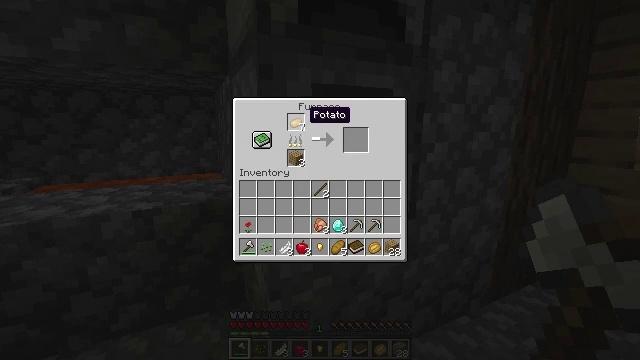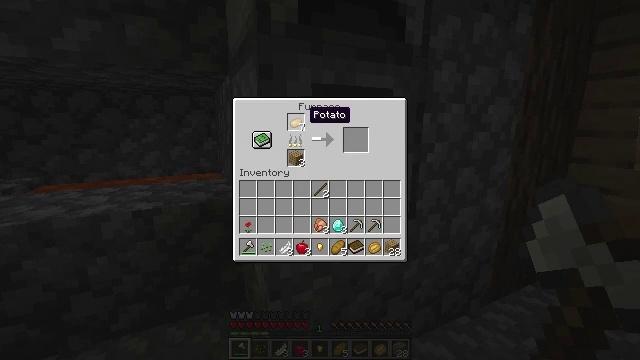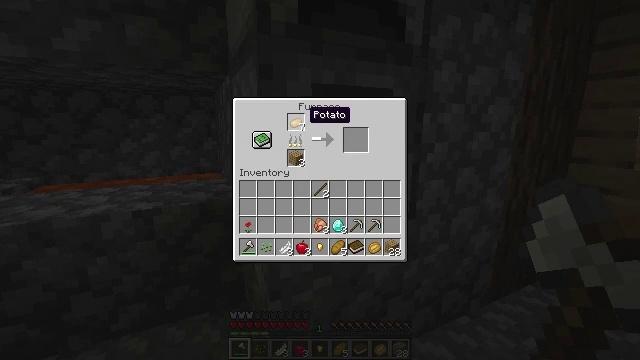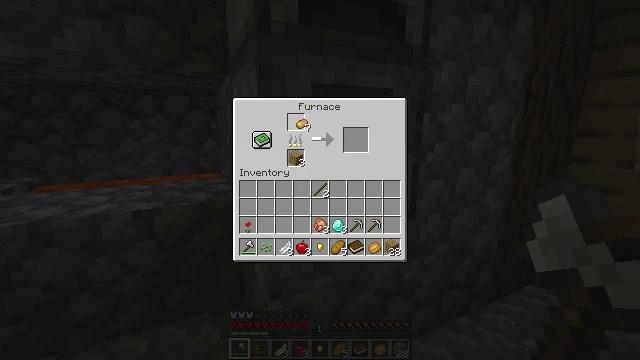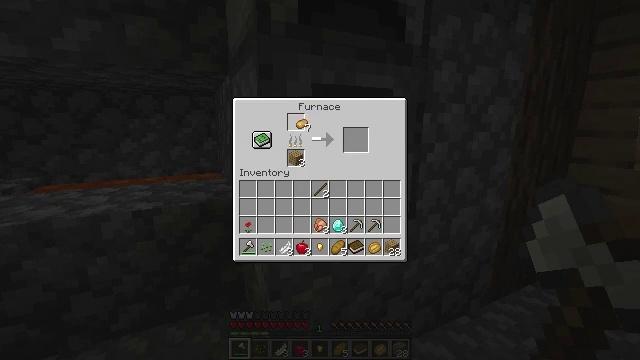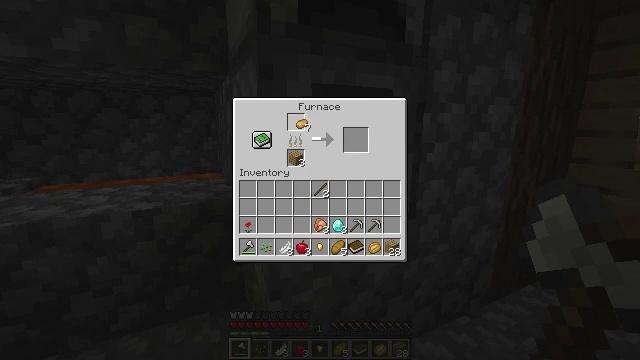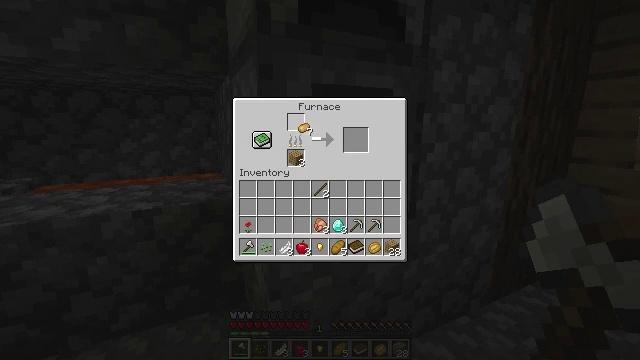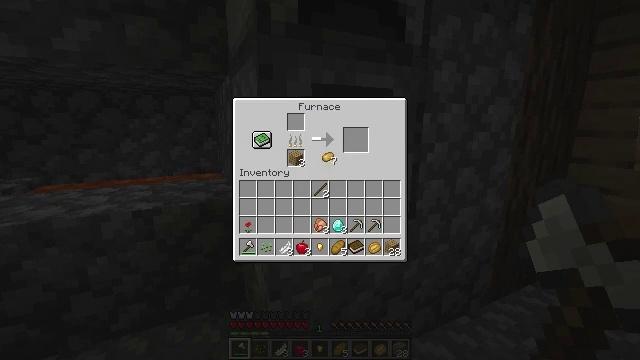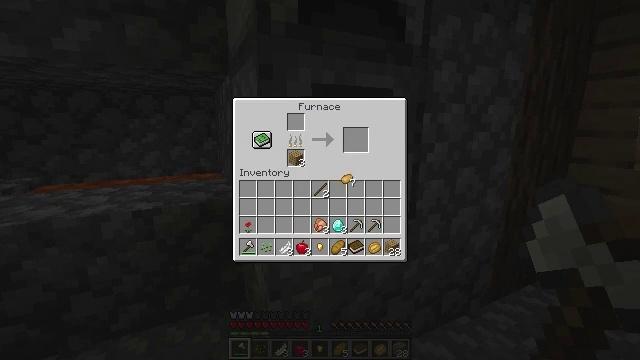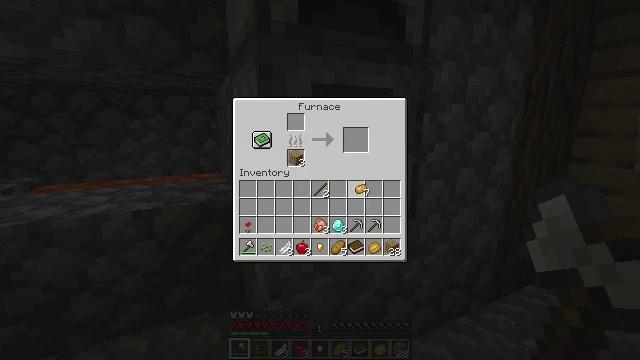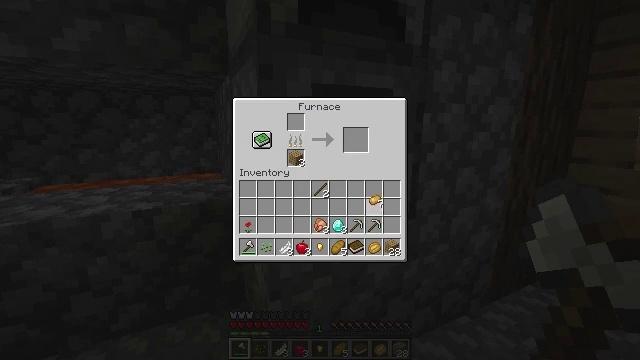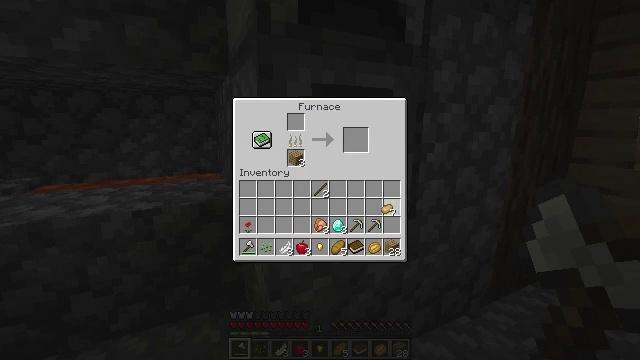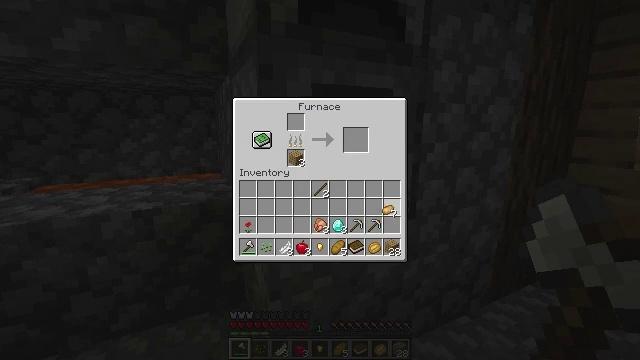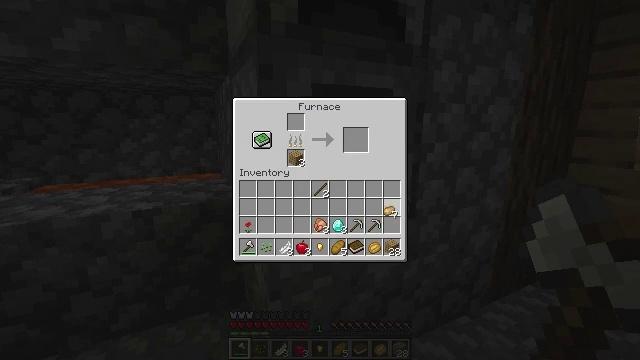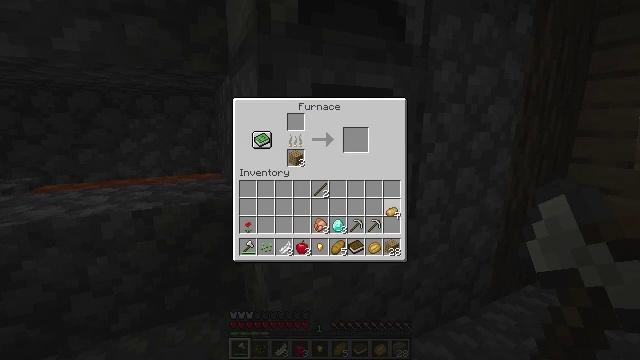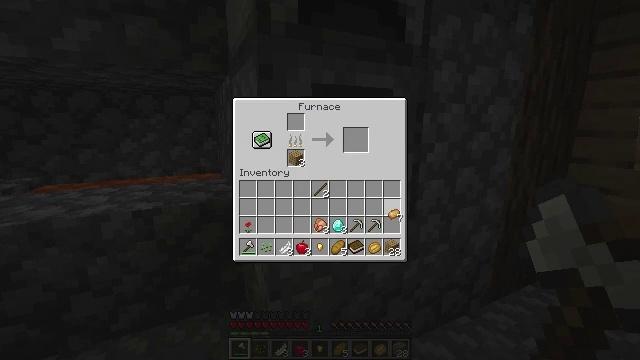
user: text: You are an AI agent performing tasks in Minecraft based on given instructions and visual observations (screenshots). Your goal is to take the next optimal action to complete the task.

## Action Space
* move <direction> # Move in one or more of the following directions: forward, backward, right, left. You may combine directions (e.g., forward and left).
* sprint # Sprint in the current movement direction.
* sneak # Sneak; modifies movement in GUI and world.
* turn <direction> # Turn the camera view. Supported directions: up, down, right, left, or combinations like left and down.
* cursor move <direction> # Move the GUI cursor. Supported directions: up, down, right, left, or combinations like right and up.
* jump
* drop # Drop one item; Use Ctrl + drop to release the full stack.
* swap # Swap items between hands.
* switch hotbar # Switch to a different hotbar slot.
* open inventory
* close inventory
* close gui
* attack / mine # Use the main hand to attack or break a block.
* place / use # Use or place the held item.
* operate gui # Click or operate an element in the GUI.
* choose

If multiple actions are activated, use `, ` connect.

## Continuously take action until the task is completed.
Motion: motion action
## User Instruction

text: Collect tall grass by breaking it.
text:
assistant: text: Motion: no_op
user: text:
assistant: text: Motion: no_op
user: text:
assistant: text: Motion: operate gui
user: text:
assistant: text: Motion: no_op
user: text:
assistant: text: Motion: no_op
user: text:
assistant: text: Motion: no_op
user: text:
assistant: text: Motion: cursor move right and down
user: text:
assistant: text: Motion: cursor move right and down
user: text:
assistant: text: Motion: cursor move right and down
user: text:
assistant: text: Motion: cursor move right and down
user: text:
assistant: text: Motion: cursor move right and down
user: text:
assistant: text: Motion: no_op
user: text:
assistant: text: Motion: no_op
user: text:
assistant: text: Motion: no_op
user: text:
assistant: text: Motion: no_op
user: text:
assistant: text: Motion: no_op
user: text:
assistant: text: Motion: no_op
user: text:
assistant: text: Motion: no_op
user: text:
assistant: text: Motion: no_op
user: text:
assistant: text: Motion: no_op
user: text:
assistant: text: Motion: operate gui
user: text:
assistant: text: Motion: operate gui
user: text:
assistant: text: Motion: operate gui
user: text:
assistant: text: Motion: no_op
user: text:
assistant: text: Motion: no_op
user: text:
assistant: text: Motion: no_op
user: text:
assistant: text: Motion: no_op
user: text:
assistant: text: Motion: cursor move up
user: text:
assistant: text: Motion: cursor move up
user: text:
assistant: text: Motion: cursor move up